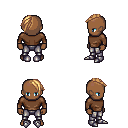
a pixel art fantasy rpg character, male body template, human, dark skin, brown long-sleeve shirt, metal pants, light blonde long mohawk hairstyle, metal boots, four views (front, back, left, right), 2x2 character sprite sheet, small pixel art, hard edges, no anti-aliasing